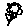
Label: flower